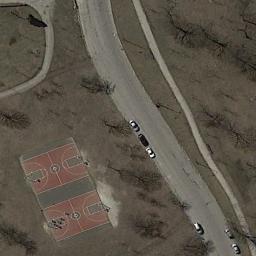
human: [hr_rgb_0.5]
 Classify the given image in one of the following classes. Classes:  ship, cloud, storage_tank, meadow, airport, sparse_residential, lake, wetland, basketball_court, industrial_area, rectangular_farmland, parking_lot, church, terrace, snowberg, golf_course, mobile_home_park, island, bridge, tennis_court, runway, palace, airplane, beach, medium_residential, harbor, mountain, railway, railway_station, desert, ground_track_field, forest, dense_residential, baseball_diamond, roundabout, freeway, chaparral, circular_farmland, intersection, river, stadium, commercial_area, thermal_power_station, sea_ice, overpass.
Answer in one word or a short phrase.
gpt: basketball_court